Field crop: maize
Growth stage: 2
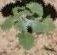
Species: chenopodium